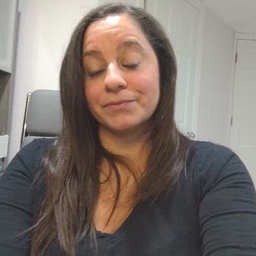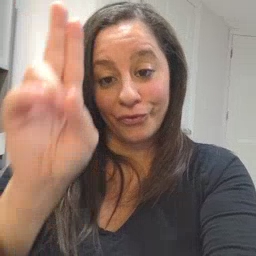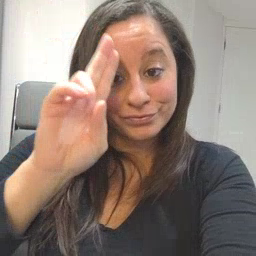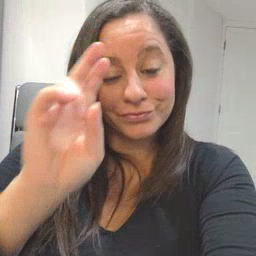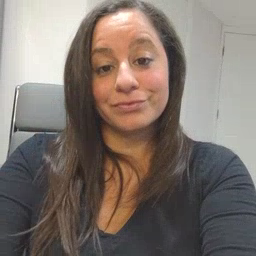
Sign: uncle